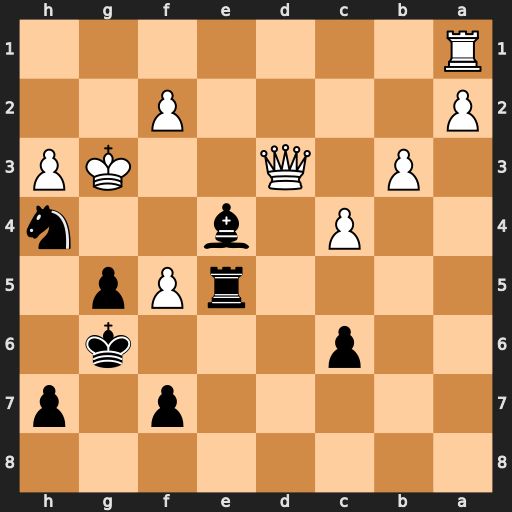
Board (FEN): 8/5p1p/2p3k1/4rPp1/2P1b2n/1P1Q2KP/P4P2/R7
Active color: b
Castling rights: -
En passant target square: -
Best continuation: Nxf5+ Kh2 Bxd3